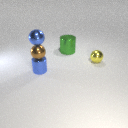
small blue metal cylinder below small brown metal sphere